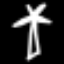
Label: palm tree